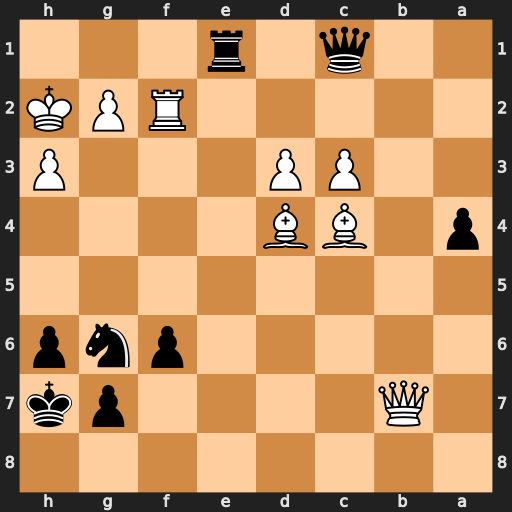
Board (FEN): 8/1Q4pk/5pnp/8/p1BB4/2PP3P/5RPK/2q1r3
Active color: b
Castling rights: -
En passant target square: -
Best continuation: Rh1+ Kg3 Qg5+